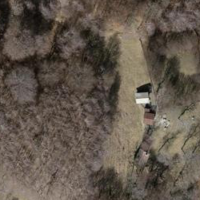
EUNIS habitat code: 41
Species observed at this site:
Juncus effusus